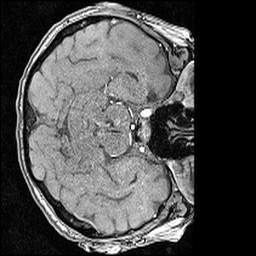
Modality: angio
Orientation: axial
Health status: ill
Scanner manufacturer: siemens
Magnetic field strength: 3 T
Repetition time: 0.023 s
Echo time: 0.00418 s